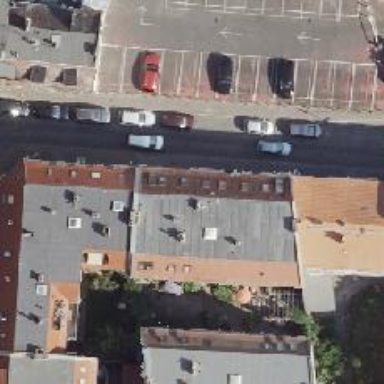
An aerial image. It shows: Beauty shop.